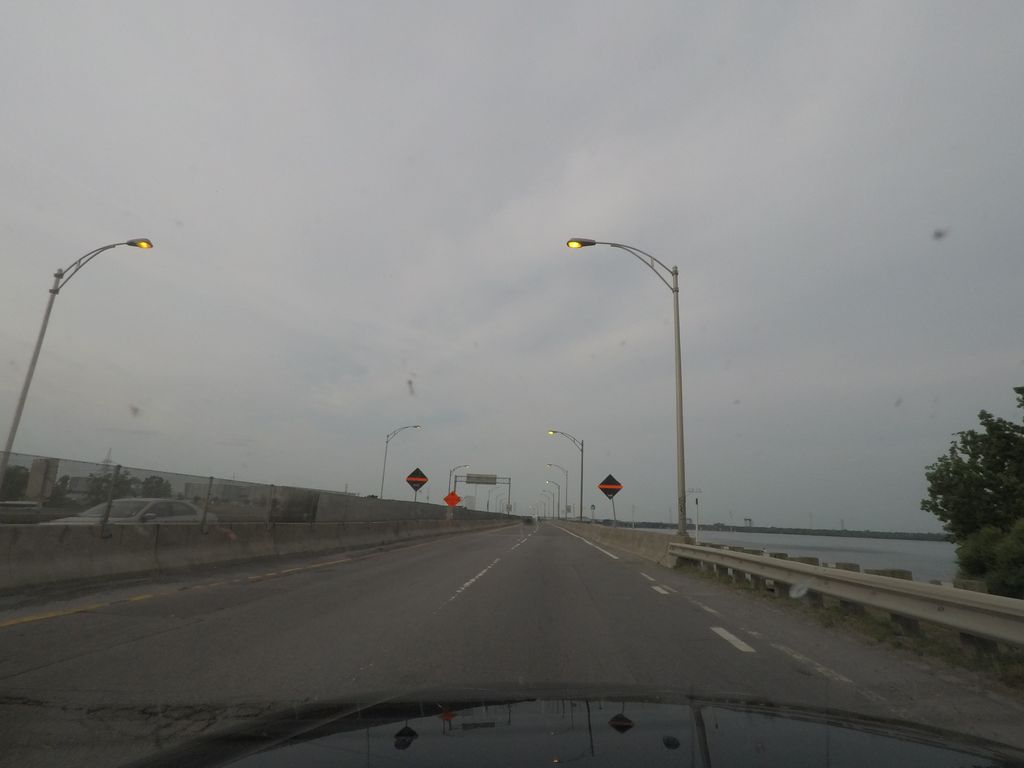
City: montreal